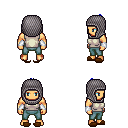
a pixel art fantasy rpg character, male body template, human, tanned skin, white sleeveless shirt, teal pants, blue short mohawk hairstyle, chain hood, white cloth bracers, brown slippers, four views (front, back, left, right), 2x2 character sprite sheet, small pixel art, hard edges, no anti-aliasing